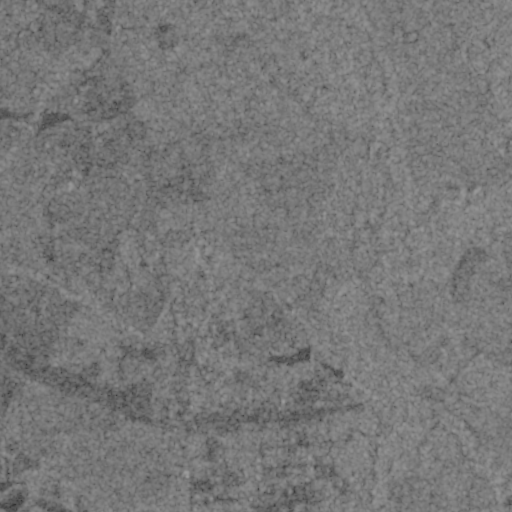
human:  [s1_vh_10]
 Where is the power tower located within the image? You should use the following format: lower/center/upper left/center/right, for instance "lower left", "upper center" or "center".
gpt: The power tower is located in the lower right of the image.
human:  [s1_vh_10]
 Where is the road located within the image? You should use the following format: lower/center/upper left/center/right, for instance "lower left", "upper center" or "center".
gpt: There is no road in the image.

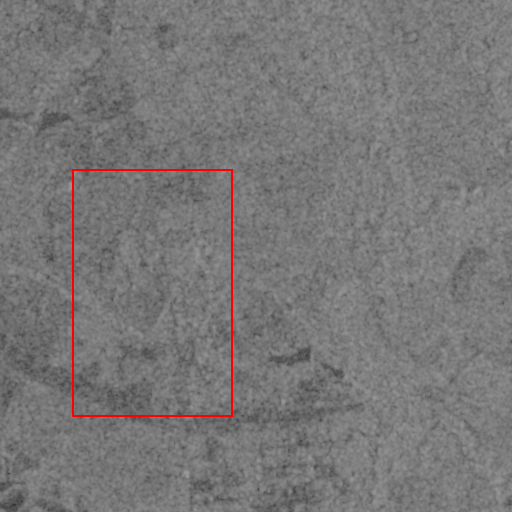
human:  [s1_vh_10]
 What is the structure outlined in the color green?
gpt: There is no green outline.
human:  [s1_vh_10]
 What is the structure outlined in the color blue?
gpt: There is no structure outlined in blue.